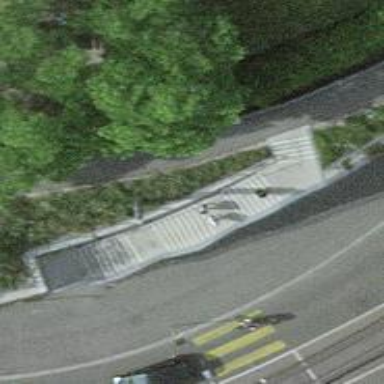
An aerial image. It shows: Concrete steps.